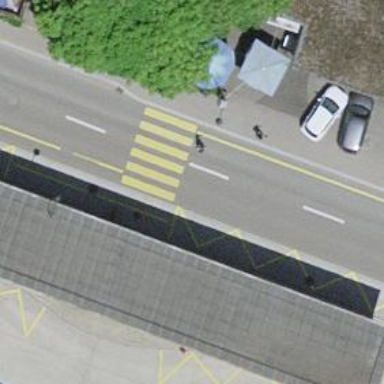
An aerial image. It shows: Uncontrolled zebra crossing with notable zebra markings.